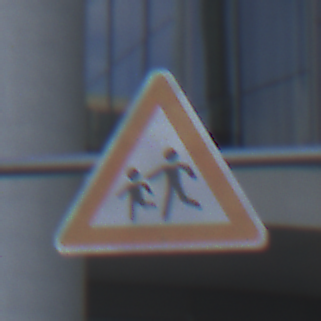
Verkehrszeichen: KinderRechts
Umgebung: Outdoor, Urban
Tageszeit: SunriseSunset
Wetter: PartlyCloudy
Licht: Natural
Jahreszeit: NotSpecified
Kontrast: MediumContrast